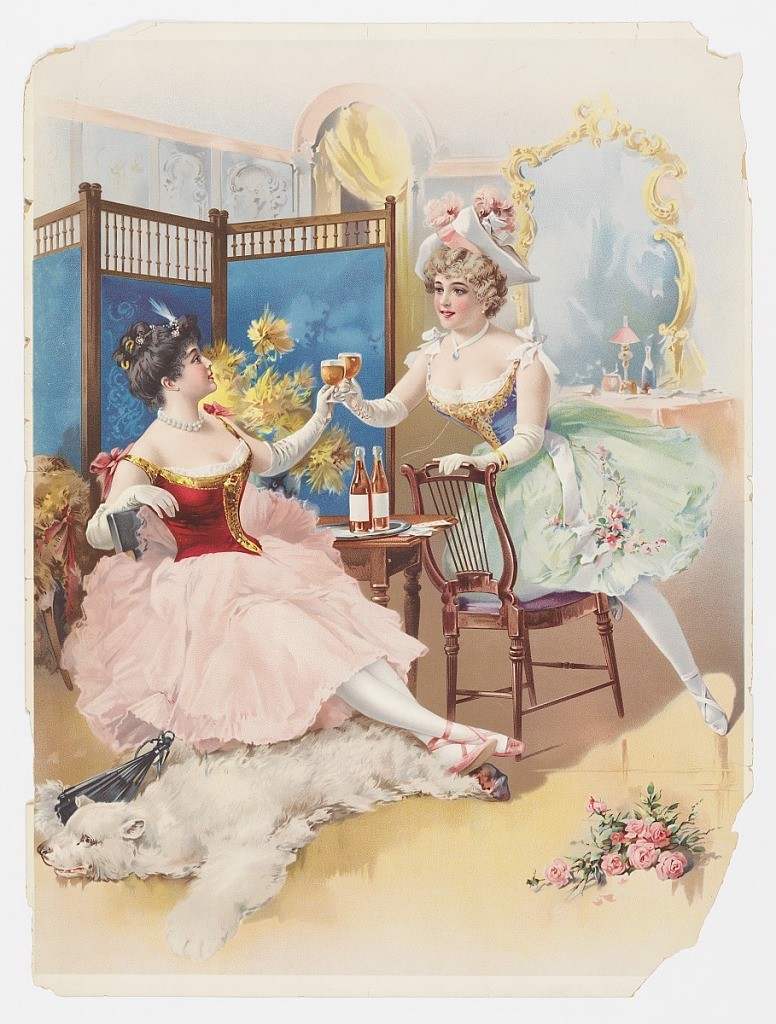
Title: Advertisement for a Beverage
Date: late 19th century
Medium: Lithograph on paper
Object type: Print
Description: Vertical rectangle. Two ballerinas in full-skirted costumes, sitting in a dressing room, clinking glasses full of a light brown beverage. Two bottles of the beverage placed on a tray on a table between them. Polar bear rug on floor at left, bouquet of pink roses at lower right. Behind them, a vanity with a gilded mirror at right and a screen at left. Yellow curtain in the background.